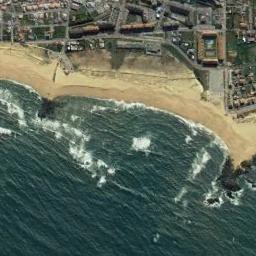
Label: beach